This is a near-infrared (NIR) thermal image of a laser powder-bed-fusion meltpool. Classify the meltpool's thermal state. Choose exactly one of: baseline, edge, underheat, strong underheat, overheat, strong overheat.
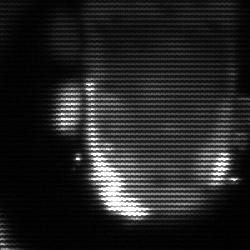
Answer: baseline